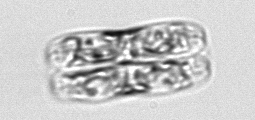
Label: pennate_morphotype1